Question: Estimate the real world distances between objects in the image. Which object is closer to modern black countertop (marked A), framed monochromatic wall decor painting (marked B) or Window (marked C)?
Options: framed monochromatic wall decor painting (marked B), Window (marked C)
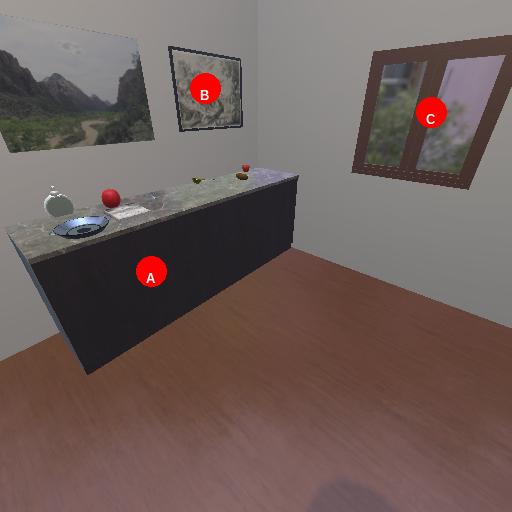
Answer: framed monochromatic wall decor painting (marked B)